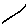
Label: line